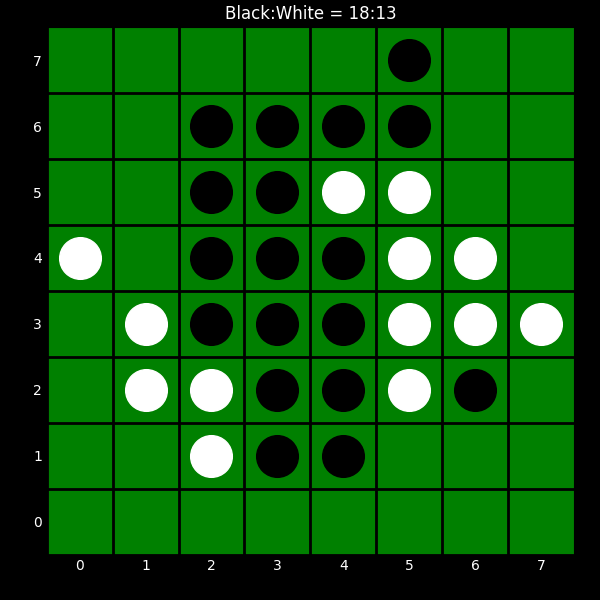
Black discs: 18
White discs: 13